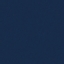
Land use / land cover class: SeaLake